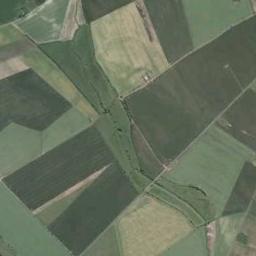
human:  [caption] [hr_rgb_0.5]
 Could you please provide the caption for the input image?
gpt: Lots of rectangular farmlands of different colors and sizes are on the ground and some paths go through the farmlands .

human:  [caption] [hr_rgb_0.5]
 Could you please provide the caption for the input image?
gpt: Many pieces of rectangular farmland of varying sizes mixed with dark green, light green, and tan .

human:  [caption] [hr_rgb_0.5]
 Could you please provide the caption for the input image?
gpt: There are many rectangular farmlands of different shades .

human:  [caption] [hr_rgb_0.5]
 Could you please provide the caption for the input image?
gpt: There are some green rectangular farmland .

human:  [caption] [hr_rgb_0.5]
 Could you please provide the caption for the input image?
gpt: There are some green rectangular farmlands .